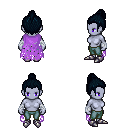
a pixel art fantasy rpg character, female body template, dark elf, purple skin, maroon tattered cape, teal pants, raven short topknot hairstyle, white cloth bandages, metal boots, four views (front, back, left, right), 2x2 character sprite sheet, small pixel art, hard edges, no anti-aliasing